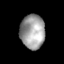
Tissue: skin
Cell type: Epithelial cells
Senescence score: 0.1573
Nuclear area (px): 823
Mean DAPI intensity: 159.092